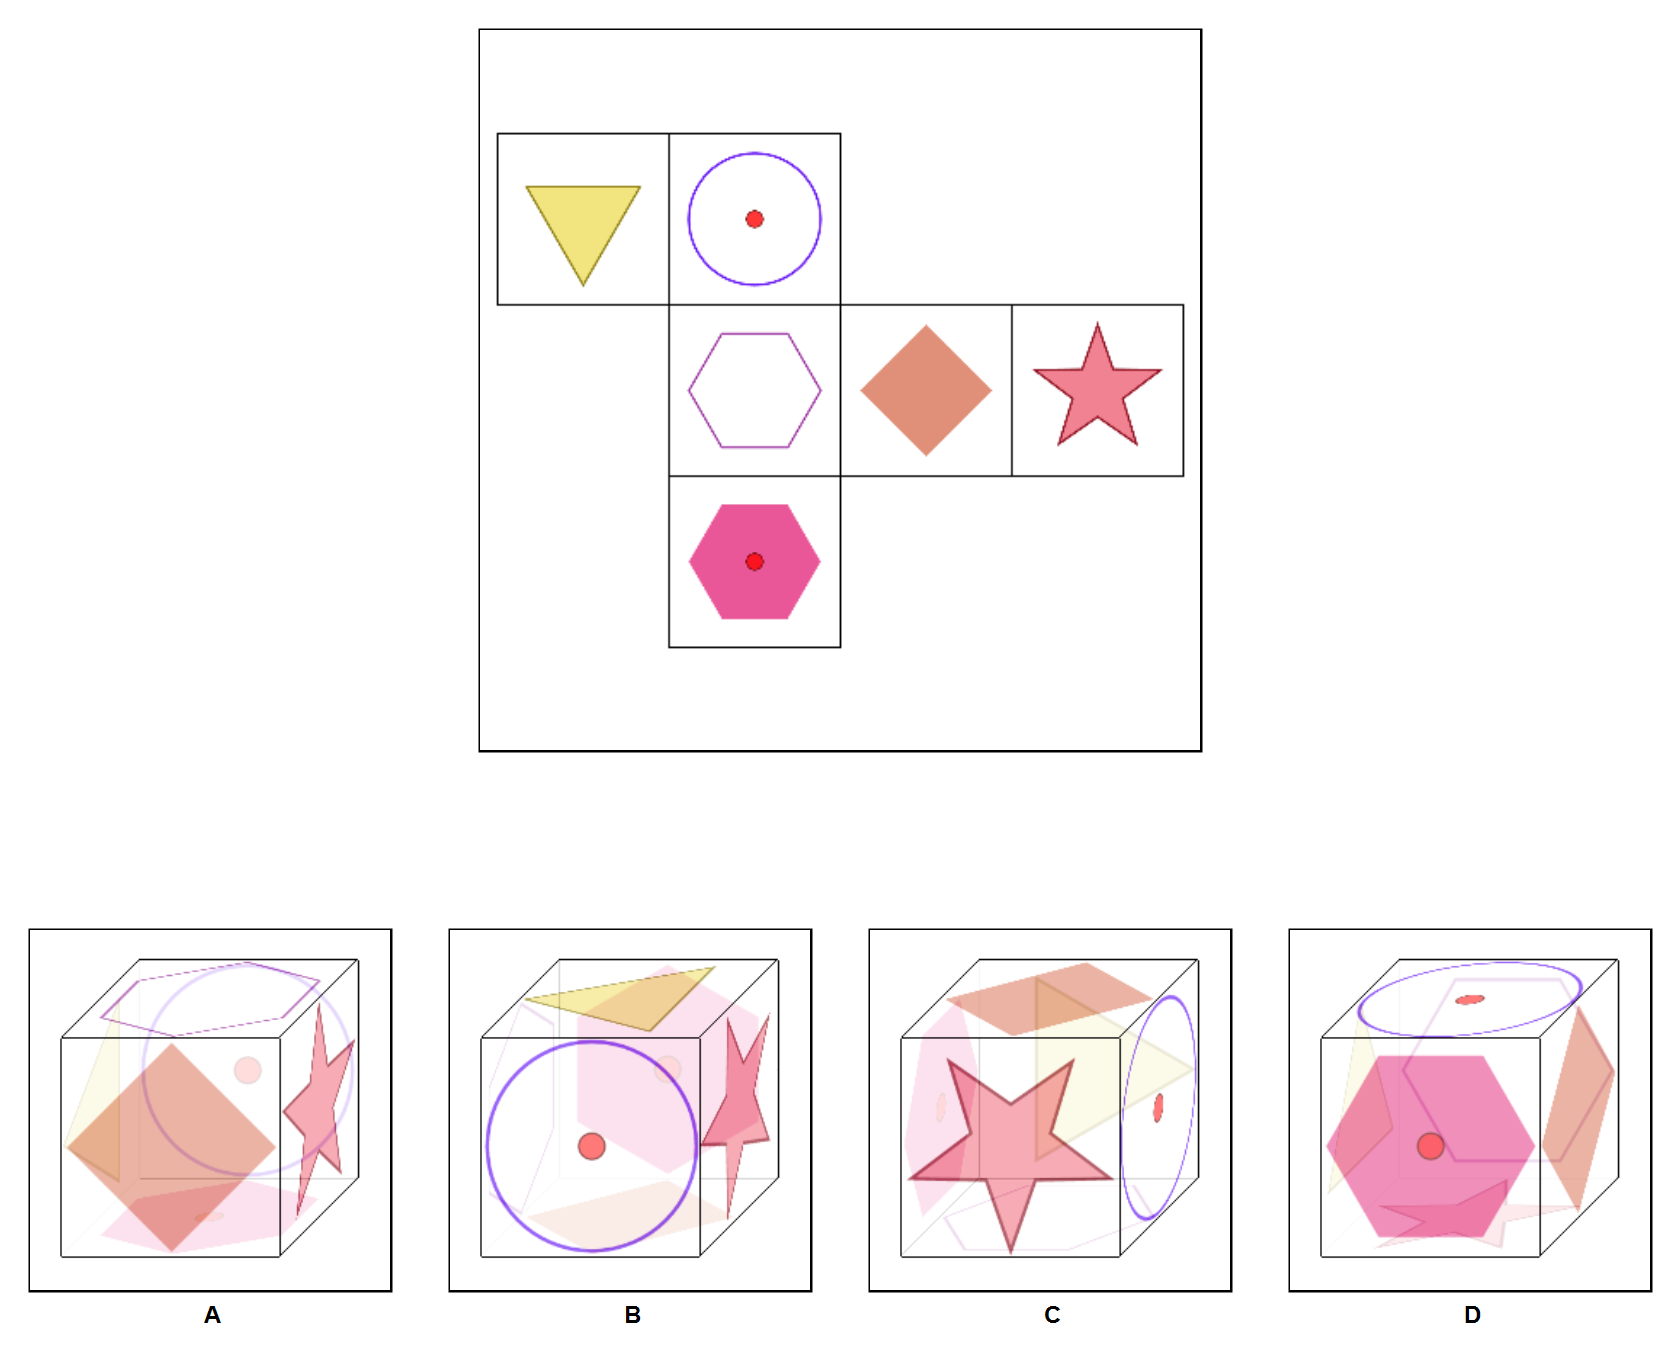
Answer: B